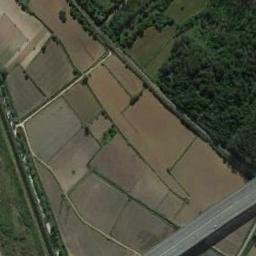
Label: terrace